七年级 · 画法几何学
(2021 秋・兴庆区校级期末) 如图, 将矩形纸条 $A B C D$ 折叠, 折痕为 $E F$, 折叠后点 $C, D$ 分别落在点 $C^{\prime}, D^{\prime}$ 处, $D^{\prime} E$ 与 $B F$ 交于点 $G$. 已知 $\angle B G D^{\prime}=26^{\circ}$, 则 $\angle \alpha$ 的度数是 ( )

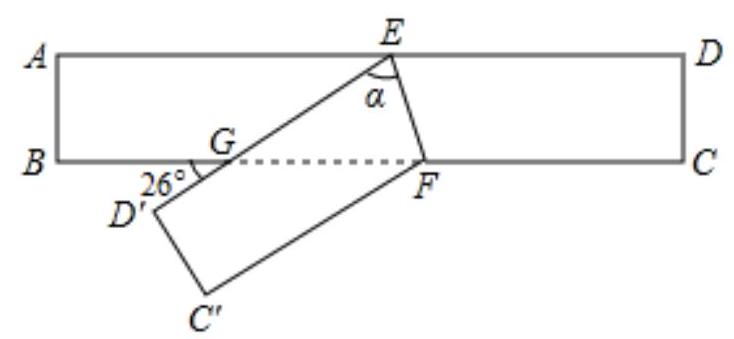
A. $77^{\circ}$
B. $64^{\circ}$
C. $26^{\circ}$
D. $87^{\circ}$
答案: A
解析: 依据平行线的性质, 即可得到 $\angle A E G$ 的度数, 再根据折叠的性质, 即可得出 $\angle \alpha$ 的度数.

【答案】 解: $\because$ 矩形纸条 $A B C D$ 中, $A D / / B C$,

$\therefore \angle A E G=\angle B G D^{\prime}=26^{\circ}, \quad \therefore \angle D E G=180^{\circ}-26^{\circ}=154^{\circ}$,

由折叠可得, $\angle \alpha=\frac{1}{2} \angle D E G=\frac{1}{2} \times 154^{\circ}=77^{\circ}$, 故选: $A$.

【点睛】本题主要考查了平行线的性质, 折叠问题, 折叠是一种对称变换, 它属于轴对称, 折叠前后图形的形状和大小不变，位置变化，对应边和对应角相等.